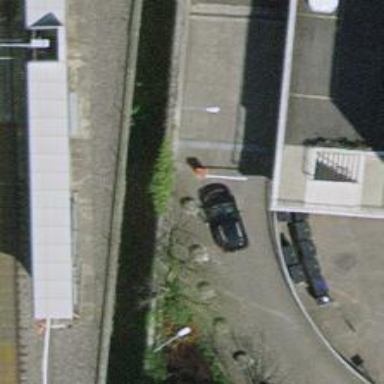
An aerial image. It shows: Lift gate barrier.